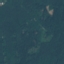
Label: Forest